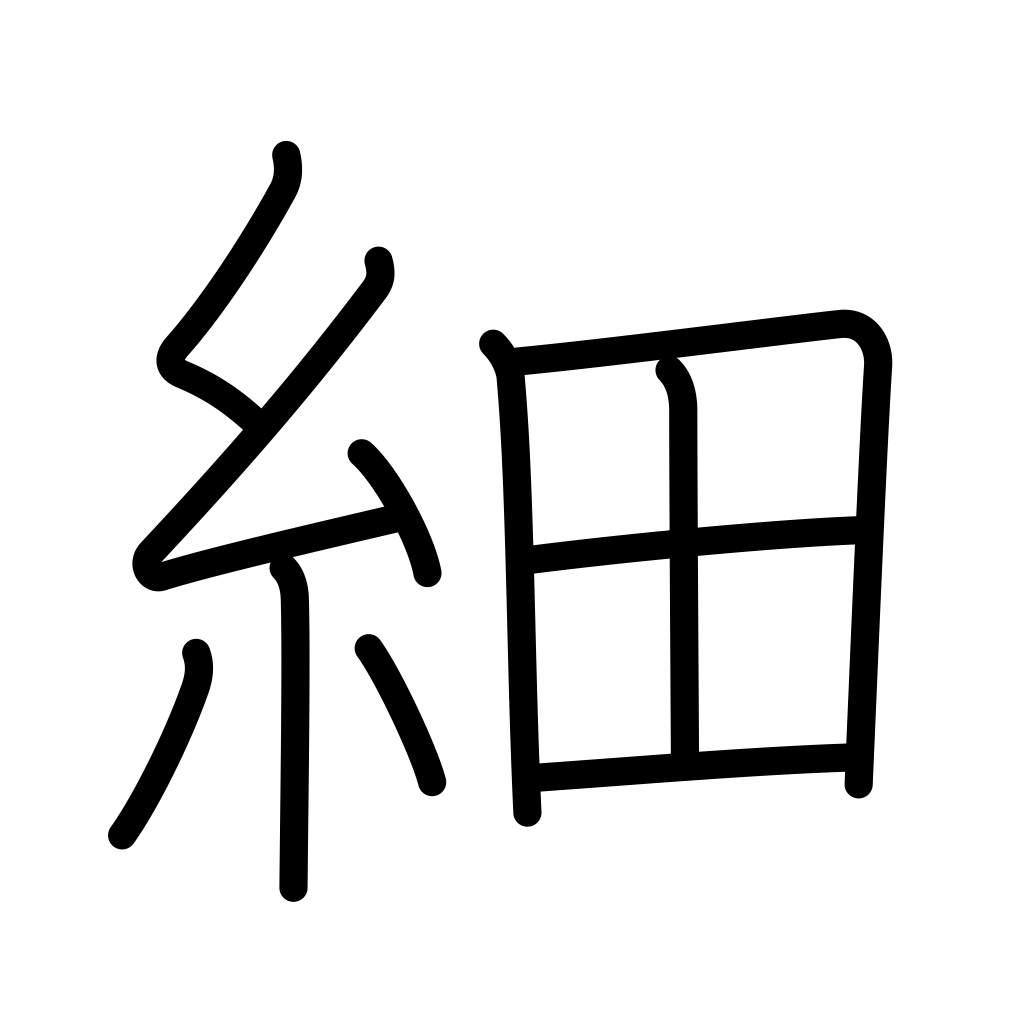
Meaning: dainty, get thin, taper, slender, narrow, detailed, precise